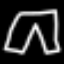
Label: pants